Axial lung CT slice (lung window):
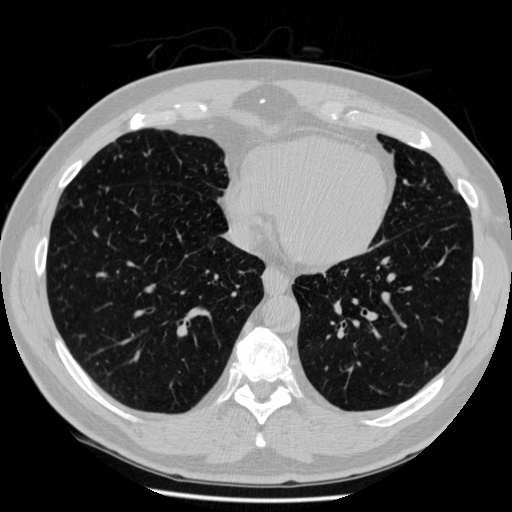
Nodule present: no